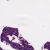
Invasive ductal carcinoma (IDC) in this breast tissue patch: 0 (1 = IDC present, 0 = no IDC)